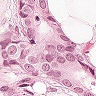
Metastatic tissue present: yes